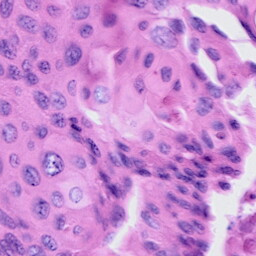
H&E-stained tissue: Cervix